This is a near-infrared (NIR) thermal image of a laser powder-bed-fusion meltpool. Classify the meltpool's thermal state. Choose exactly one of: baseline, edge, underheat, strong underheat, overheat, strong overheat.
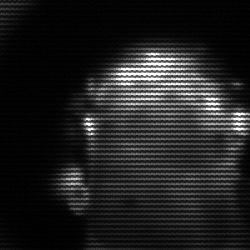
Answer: baseline